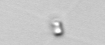
Label: Chaetoceros_tenuissimus